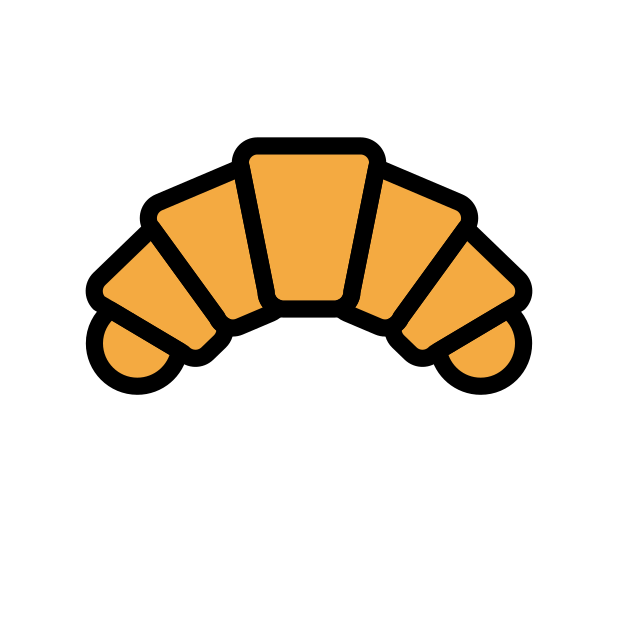
croissant